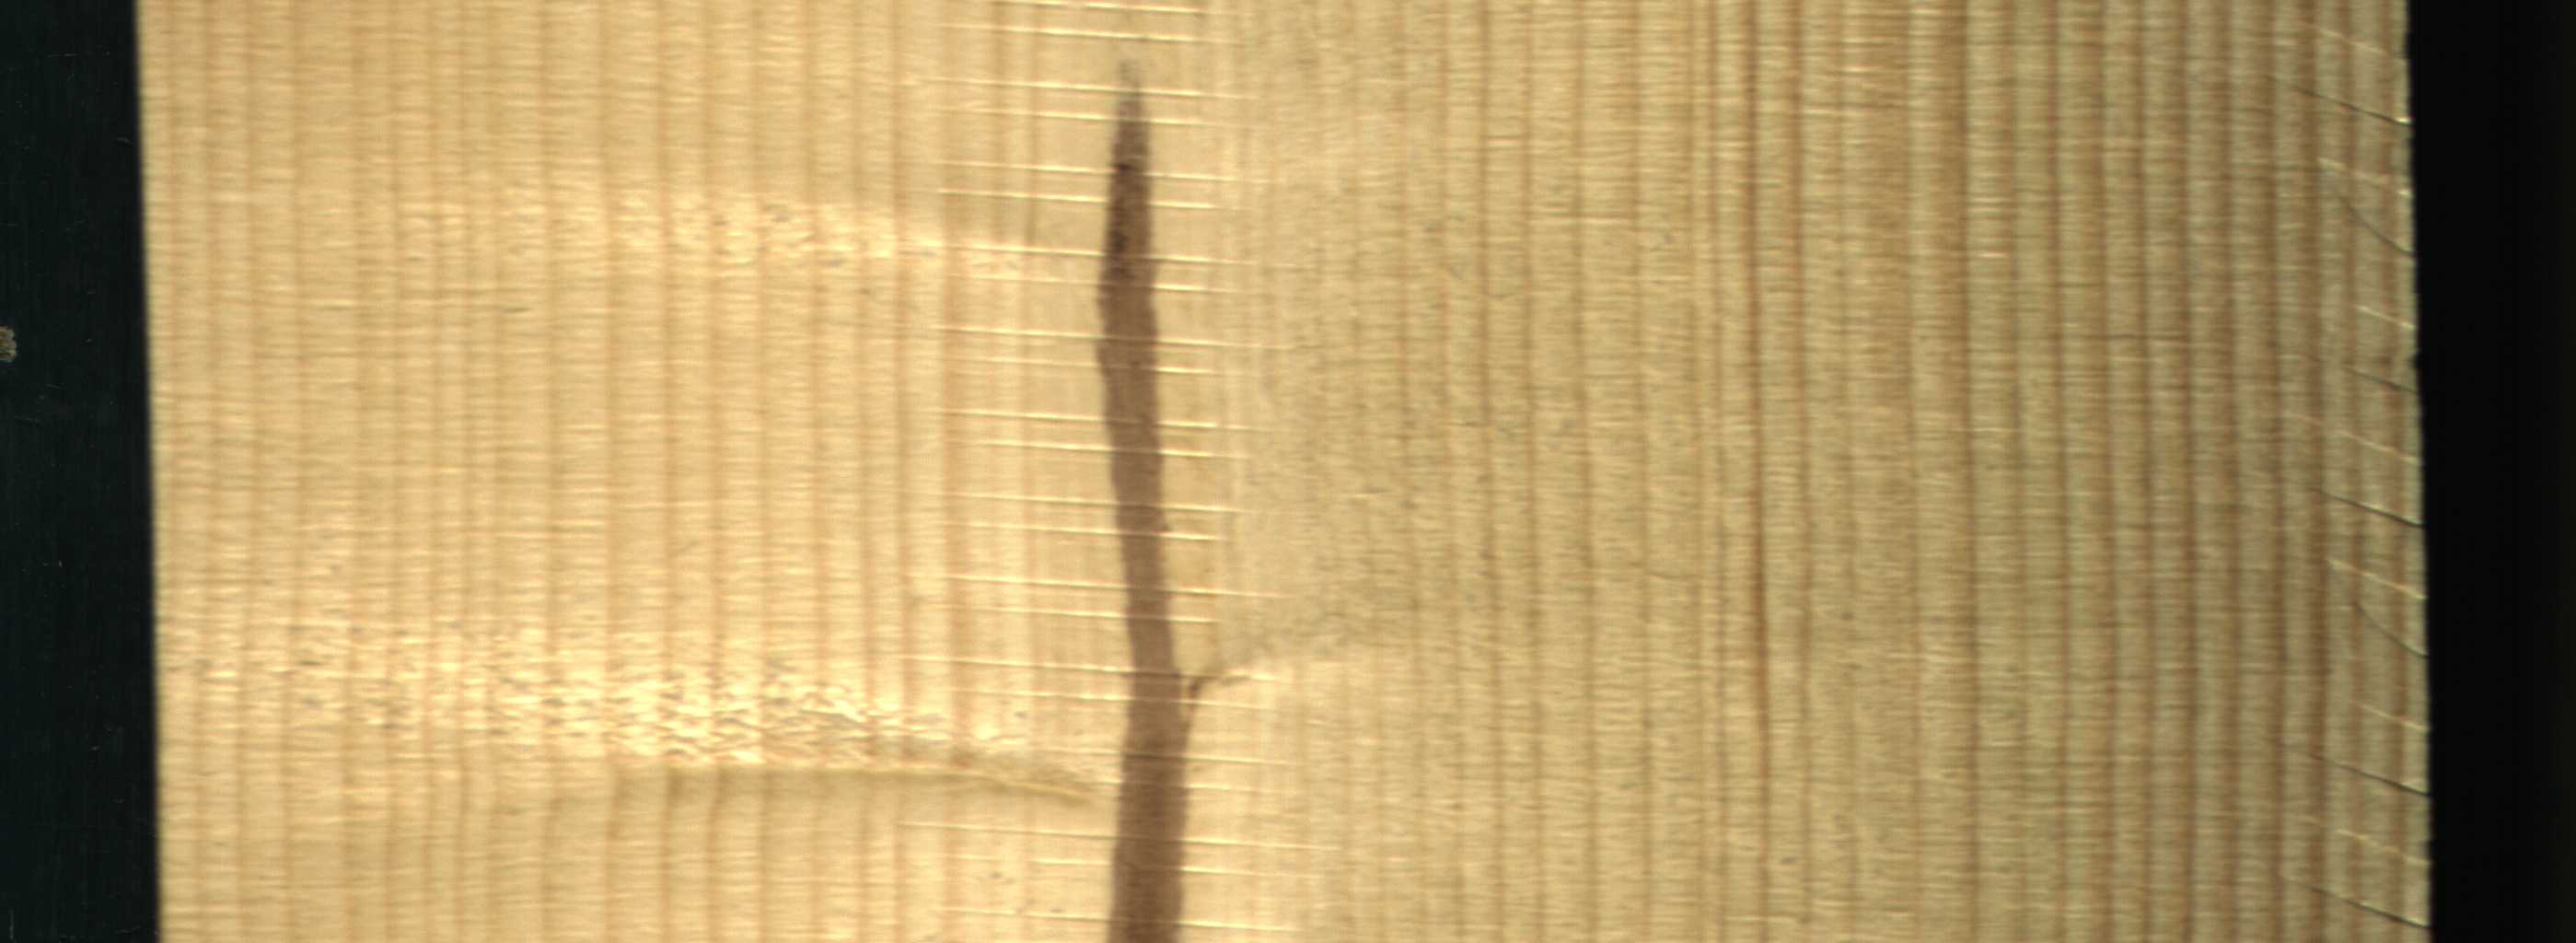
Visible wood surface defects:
Marrow